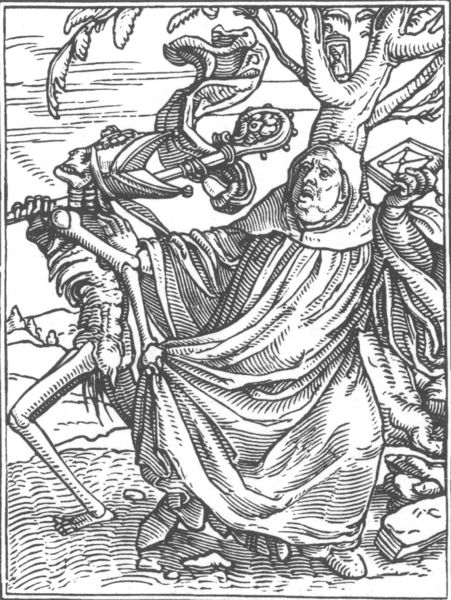
Titel: Totentanz
Künstler: Holbein d. J.
Schlagwörter: baum, mann, hut, zeichnung, tuch, falten, stein, tod, kutte, mantel, holzschnitt, stab, ziehen, bischof, uhr, griff, buch, druck, skelett, mönch, tiara, stundenglas, gerippe, bischofsstab, sanduhr, totentanz, bbuch